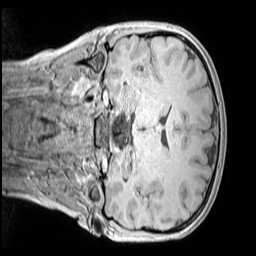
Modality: MP2RAGE
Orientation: coronal
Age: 12
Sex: male
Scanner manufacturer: siemens
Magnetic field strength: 3 T
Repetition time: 4 s
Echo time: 0.00299 s